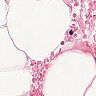
Metastatic tissue present: no